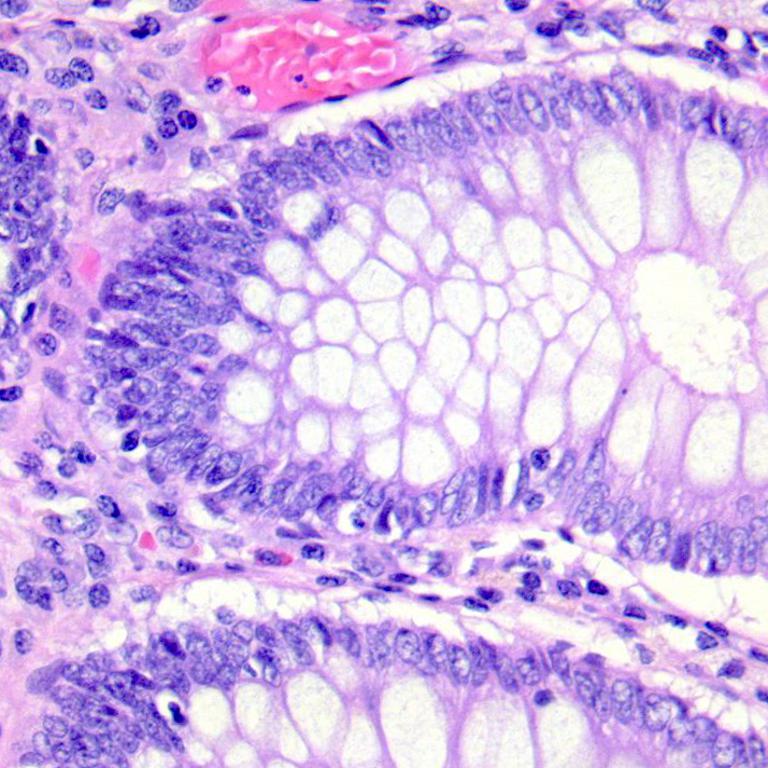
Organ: colon
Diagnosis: benign